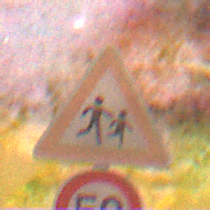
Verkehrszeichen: KinderLinks
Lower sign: Geschwindigkeit50
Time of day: Night
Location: Outdoor (Nature)
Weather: Clear
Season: NotSpecified
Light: Natural